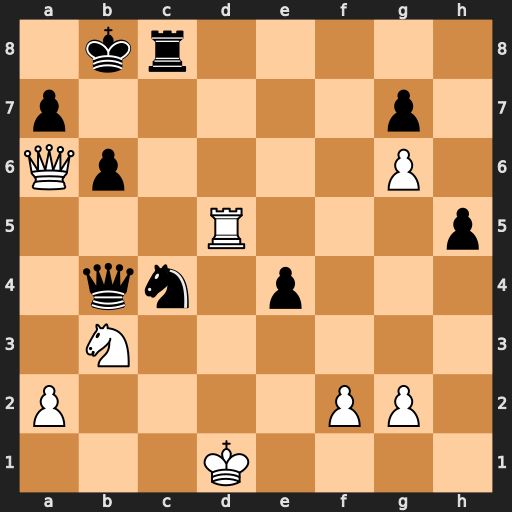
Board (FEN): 1kr5/p5p1/Qp4P1/3R3p/1qn1p3/1N6/P4PP1/3K4
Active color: w
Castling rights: -
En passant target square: -
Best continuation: Rd7 Nb2+ Ke2 Qc4+ Qxc4